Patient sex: F
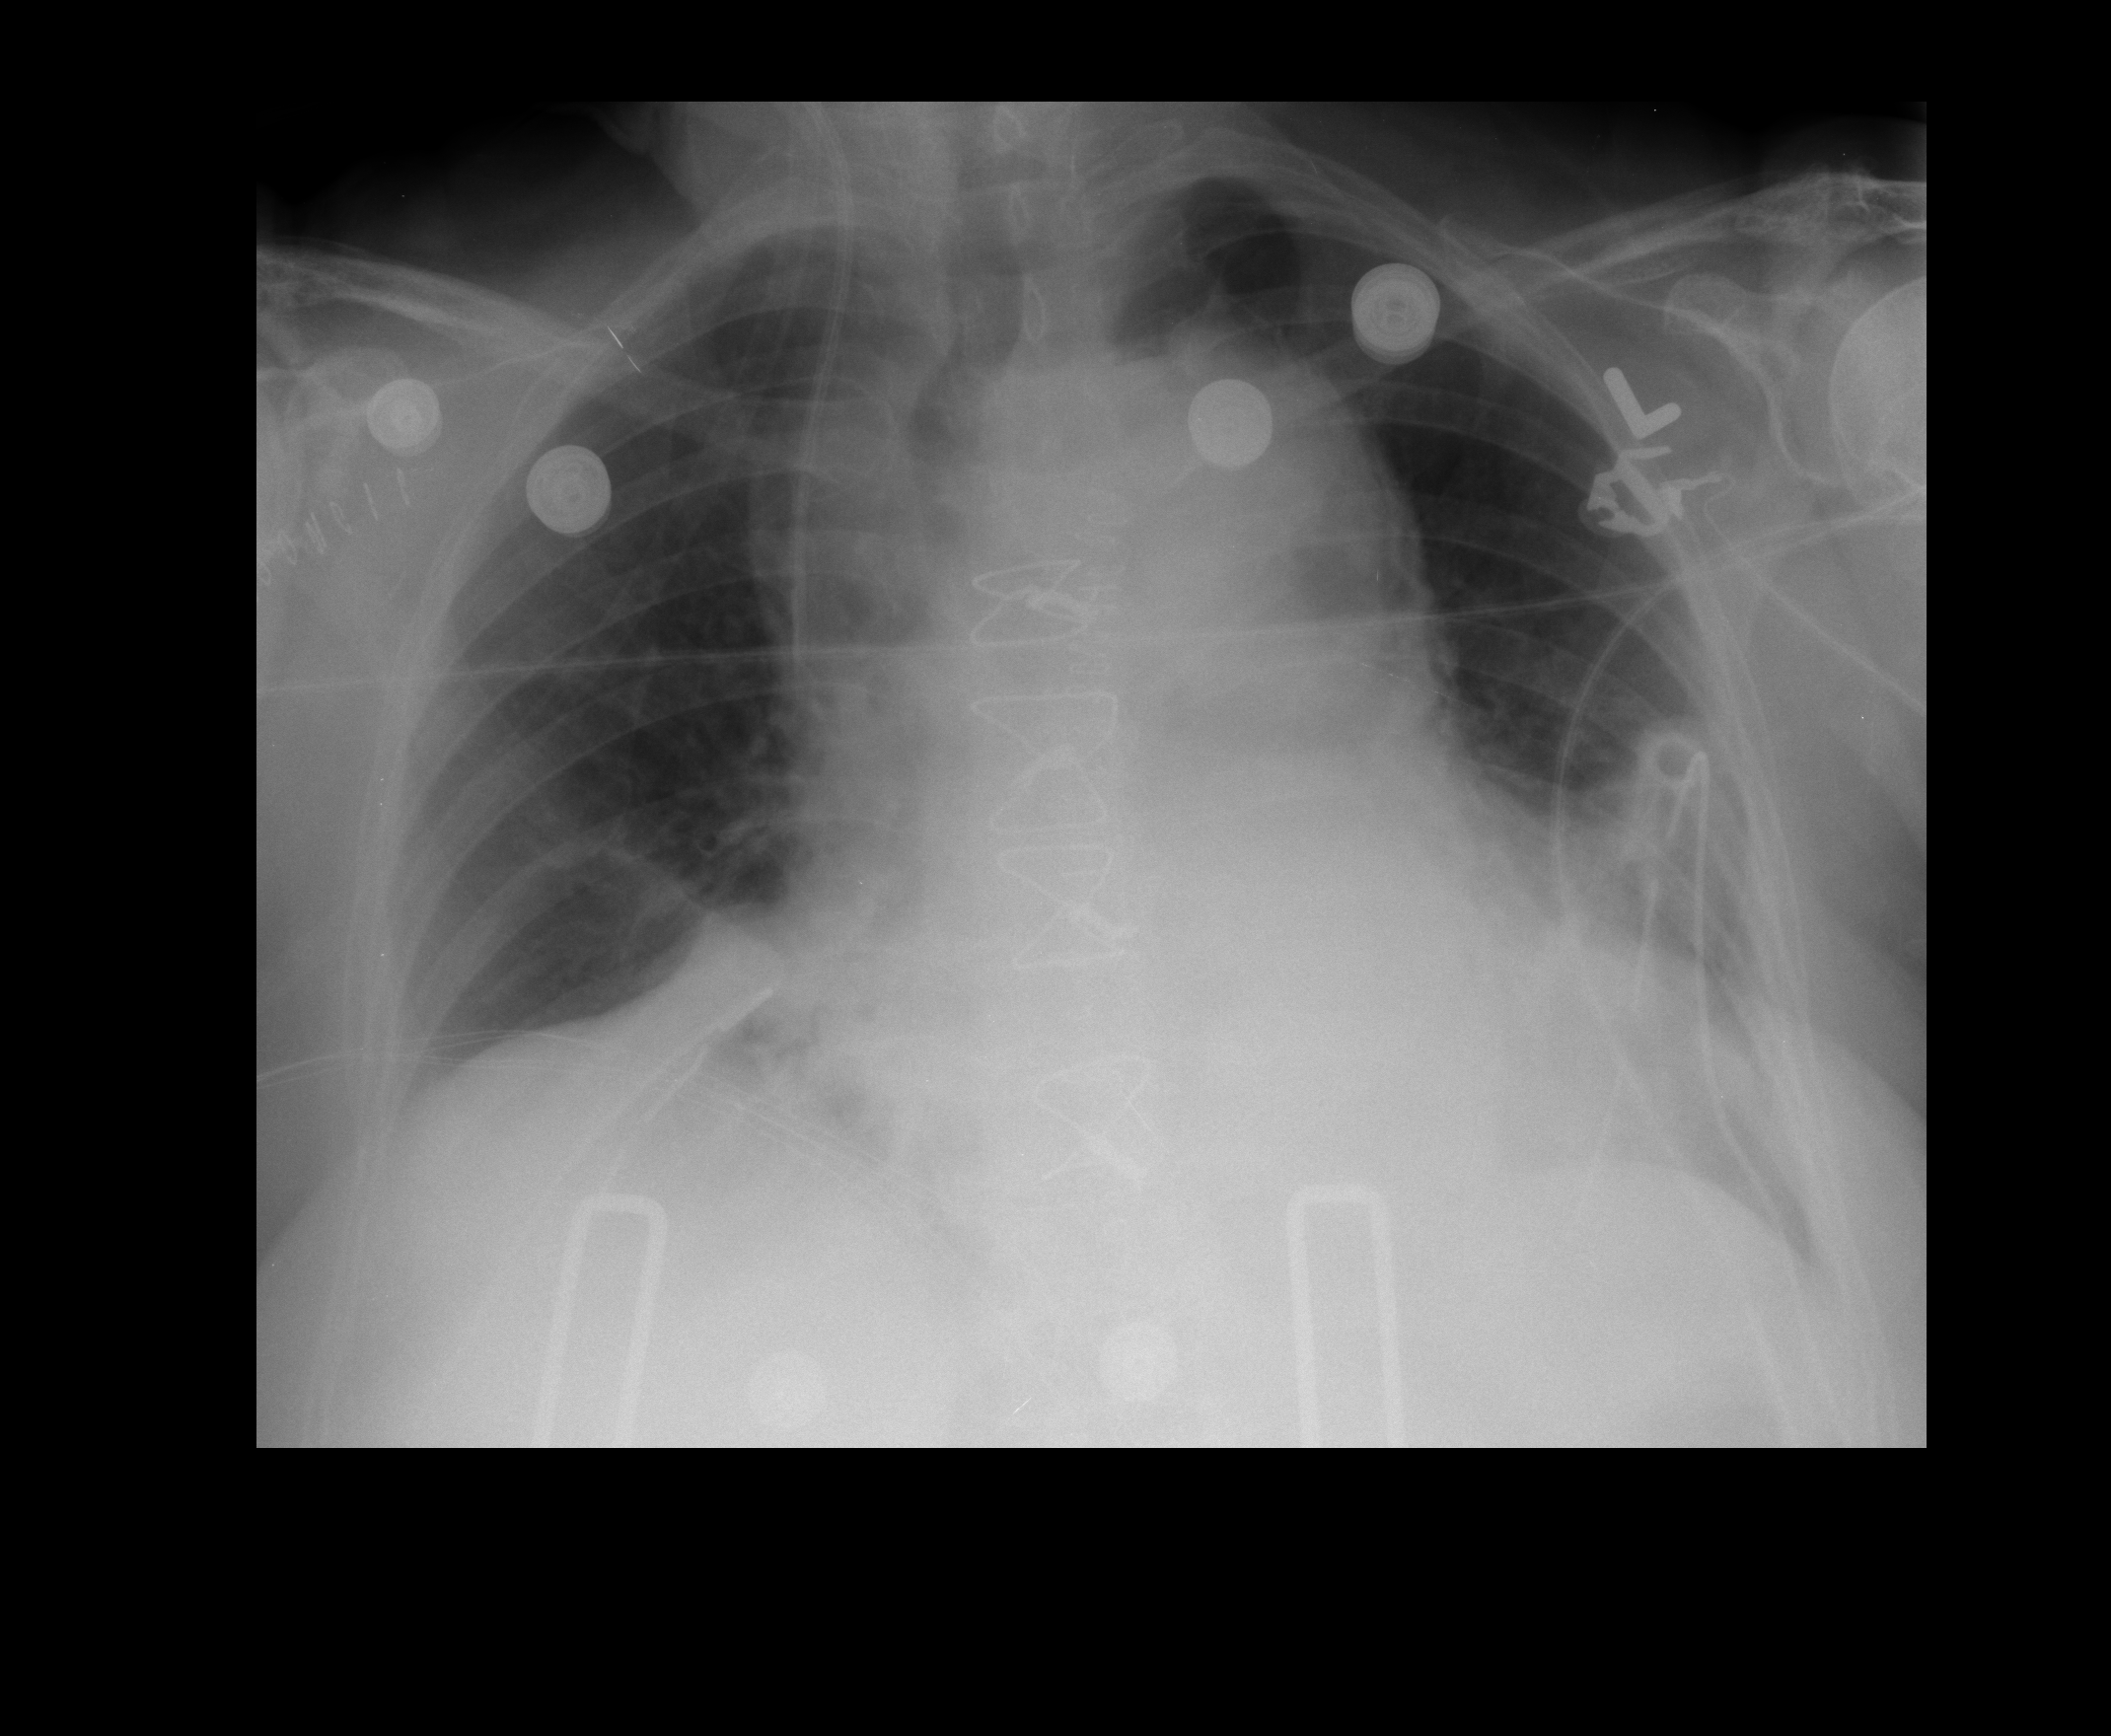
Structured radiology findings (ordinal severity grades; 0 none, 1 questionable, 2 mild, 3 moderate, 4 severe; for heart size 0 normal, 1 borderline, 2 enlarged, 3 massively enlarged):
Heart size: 2
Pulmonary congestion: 2
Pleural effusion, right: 0
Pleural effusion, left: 2
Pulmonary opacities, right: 0
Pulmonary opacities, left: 0
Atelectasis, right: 2
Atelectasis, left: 2